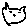
Label: cat